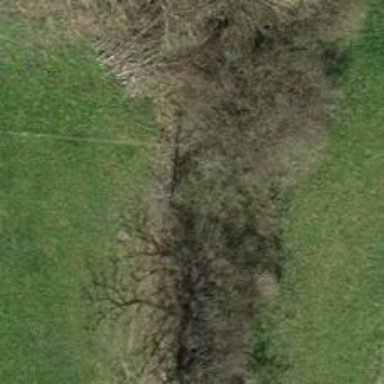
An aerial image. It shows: Ditch in the surroundings.